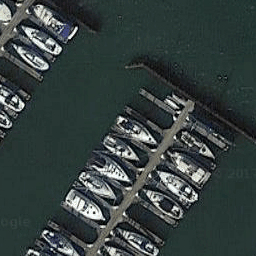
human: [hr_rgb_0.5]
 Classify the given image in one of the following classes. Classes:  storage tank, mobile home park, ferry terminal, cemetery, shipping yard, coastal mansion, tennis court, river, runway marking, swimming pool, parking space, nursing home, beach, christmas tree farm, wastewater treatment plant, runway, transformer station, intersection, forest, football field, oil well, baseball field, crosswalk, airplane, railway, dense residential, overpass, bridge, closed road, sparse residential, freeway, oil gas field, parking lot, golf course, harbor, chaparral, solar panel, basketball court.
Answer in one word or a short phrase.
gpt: harbor